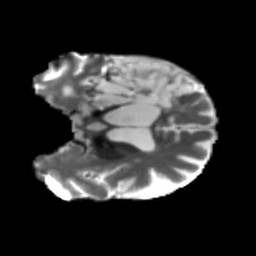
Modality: T2w
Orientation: coronal
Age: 64
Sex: male
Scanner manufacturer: siemens
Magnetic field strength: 3 T
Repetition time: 5.47 s
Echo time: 0.0854 s